Question: '''
<html>
<head>
<style type="text/css">
.floatleft {
border: 1px solid blue;
float: left;
}
.floatright {
border: 1px solid red;
float: right;
}
@media screen and (max-width: 800px) {
#div1 {
float: none;
}
}
</style>
</head>
<body>
<div id="div1" class="floatleft">Div 1</div>
<div id="div2" class="floatleft">Div 2</div>
<div id="div3" class="floatleft">Div 3</div>
<div id="div4" class="floatright">Div 4</div>
</body>
</html>
'''
I'm doing my first RWD project and I'm struggling to understand how the repositioning of divs work upon resize.
In my code example, on resizing to 800px div1 will move above all the other divs, which is what I want, but what I'm finding difficult is how would I move div4 to the right of div1 as per my picture below.

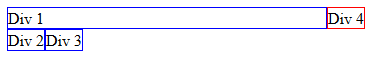
Answer: You should wrap divs 1, 2 and 3 in a parent div that is floating left. Then your div 4 can float right on its own. Adjust the widths accordingly.
'''
<div id="parent" class="floatleft">
<div id="div1">Div 1</div>
<div id="div2" class="floatleft">Div 2</div>
<div id="div3" class="floatleft">Div 3</div>
</div>
<div id="div4" class="floatright">Div 4</div>
'''
<URL>